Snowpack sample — Loveland Pass, Silver Plume, Colorado, USA (12/14/25, 10:50 AM MST)
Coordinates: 39.664, -105.882
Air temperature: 36 °F
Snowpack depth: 67 cm
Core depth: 10 cm
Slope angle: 6°, slope face: 326°
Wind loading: low
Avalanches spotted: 0
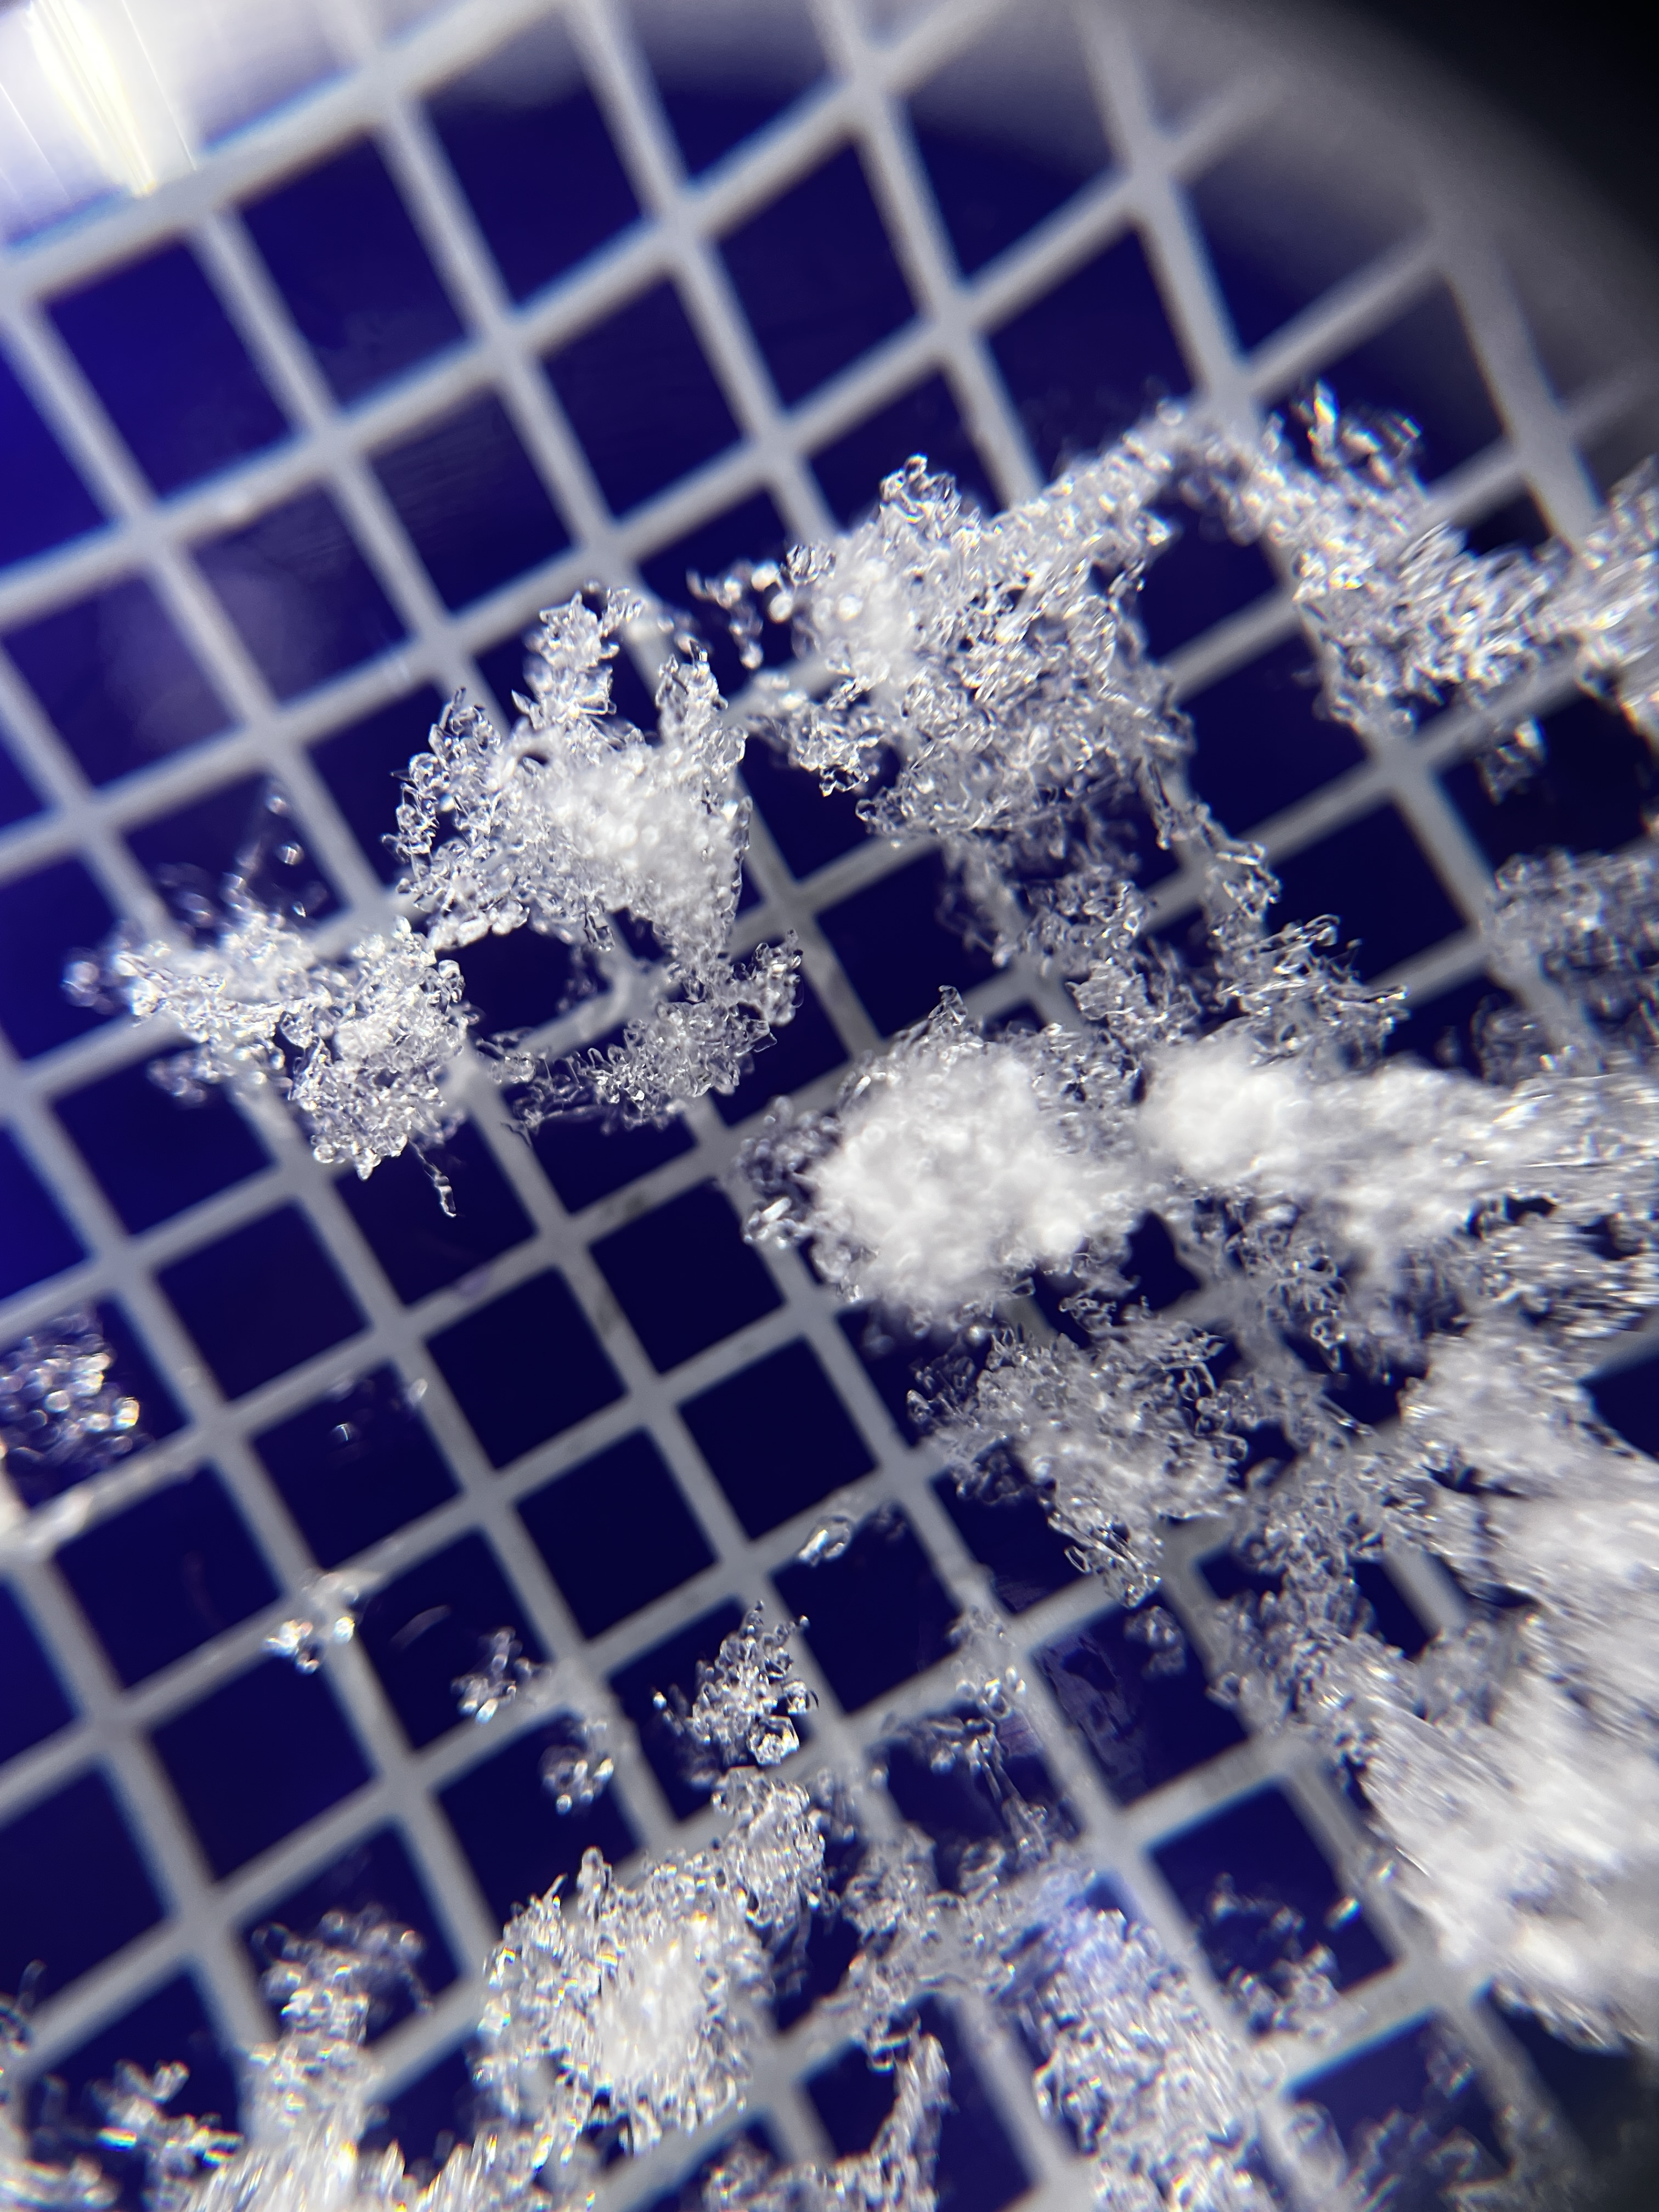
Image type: magnified_profile
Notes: No avalanches spotted, very late start to the season with minimal snowpack